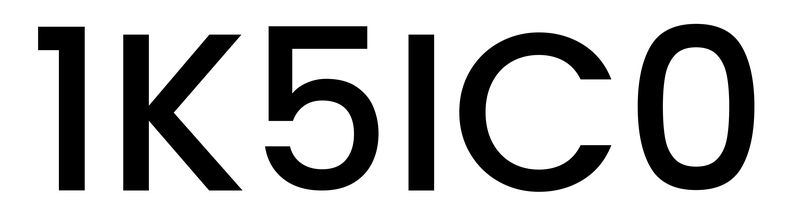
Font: Poppins-Medium